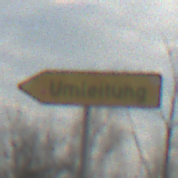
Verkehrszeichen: UmleitungswegweiserLinksweisend
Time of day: MorningAfternoon
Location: Outdoor (Nature)
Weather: PartlyCloudy
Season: Autumn
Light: Natural